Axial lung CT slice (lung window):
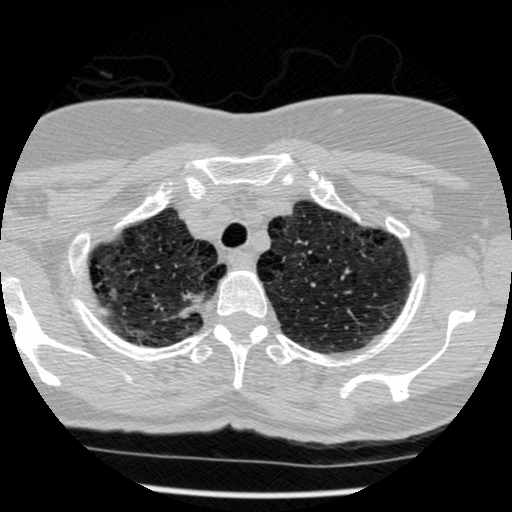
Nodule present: no